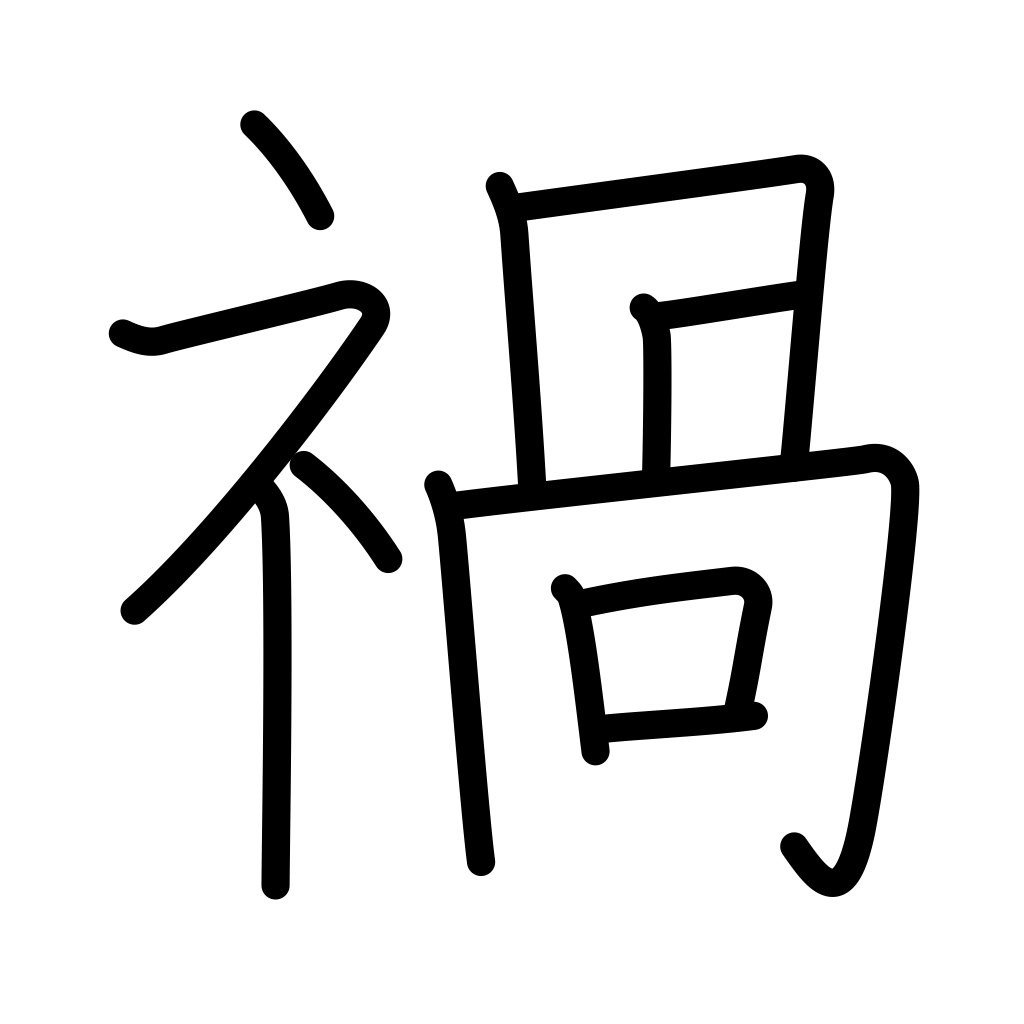
Meaning: calamity misfortune